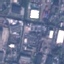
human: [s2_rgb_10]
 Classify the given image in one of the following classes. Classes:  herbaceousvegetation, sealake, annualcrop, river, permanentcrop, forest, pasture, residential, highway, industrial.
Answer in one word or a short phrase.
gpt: Industrial